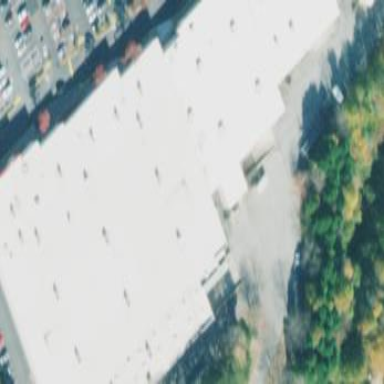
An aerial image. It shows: Building.